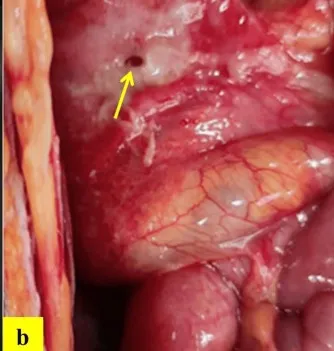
Anterior gastric perforation.
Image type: medical_photograph (other_medical_photograph)